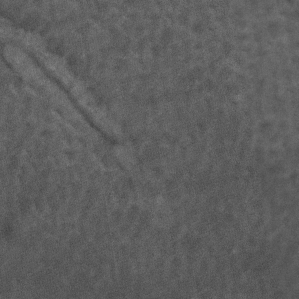
Label: non_frost